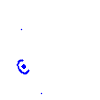
Particle: proton